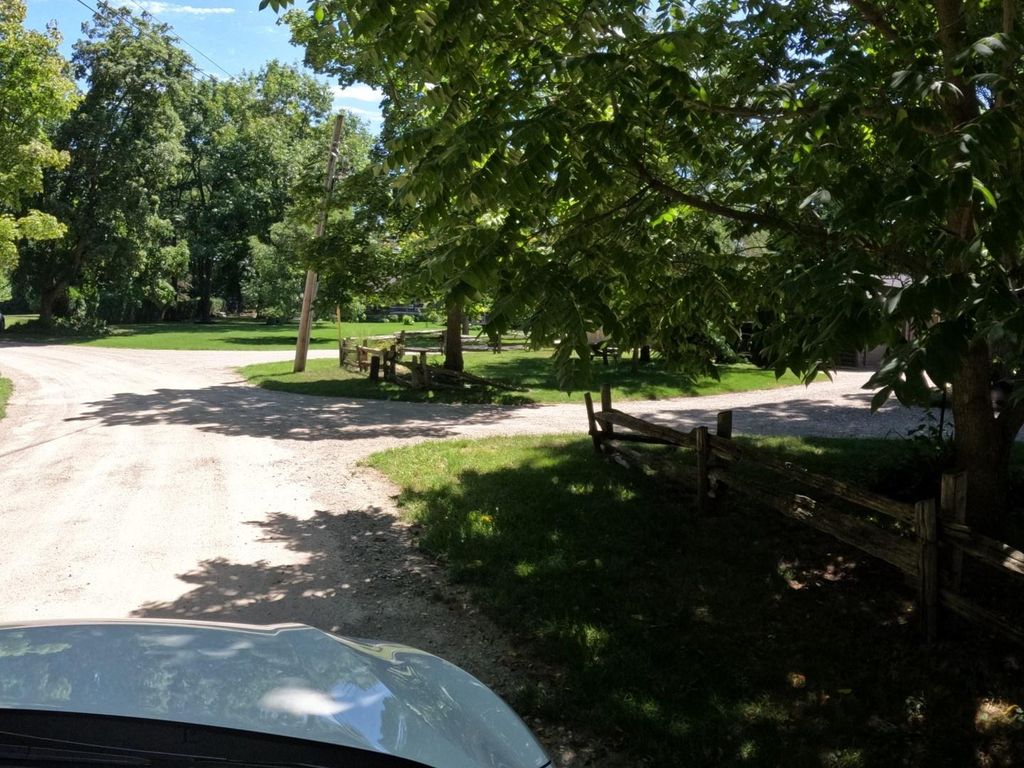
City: kitchener-waterloo